Question: I'm trying to build a data tree like the one shown below, and I need an efficient matching algorithm that can do the following.
You can think of this tree as a list of prerequisites for taking courses. For example, course1 has prerequisite 3 and 4, and course 3 has prerequisites 7 and 8. If one wants to take course1, he/she must take both 3 and 4, or all prerequisites for course3 or course4 (so if he/she took 7,8,4, it's equivalent to having taken 3 and 4).
Now a kid comes and says he wants to take course2, providing that he took course 8,9 and 6 in advance. How can I quickly check if he is eligible?
The only way I can think of right now is to construct a look-up table that contains all combinations of prerequisites, and checks through it to find the match. However, as the tree grows bigger(I'm trying to build one with potentially >10,000 nodes), this method is going to blow up my computer.
Does anyone have any advice for this? Or better yet, is there a well-defined searching algorithm that can handle this type of task already?
Thanks in advance.
Jim

Fig: Some arbitrary data tree
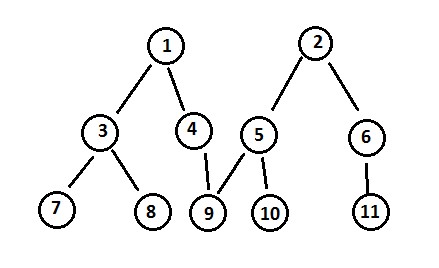
Answer: Performance will probably be fine just doing it in a simple way. If the student wants 2, first check whether they satisfy the requirements imposed by the '5' prerequisite, then check whether they satisfy the requirements imposed by the '6' prerequisite. You requirements-checking function is going to involve a recursive call or similar.
If this doesn't work for some reason (cycles in the graph?!), you could go in the other direction to what you've described: start from the courses the student has taken, and flood-fill to get a list of all the courses the student qualifies for. Check whether the target is in that list (or rather: stop immediately if you encounter the target while building the list).
The flood fill is somewhat complicated by the fact that you're not just following arrows: I can qualify for '1' in four different ways: '(3 or (7 and 8)) and (4 or 9)'. But the basic idea is the same: keep testing the parents of my reachable nodes to see whether I can add anything to my set, until I can't any more.
Applicable to both methods: I'm not entirely clear what the rules are, whether this "satisfying the prerequisites of 3 instead of taking 3" is transitive or not. Given:
'''
1
/ 2 3
/
4
/ 5 6
'''
I get that having '(5,6)' qualifies me for '2', but does '(5,6,3)' qualify me for '1'?
If so then I think the process is a bit easier, because as a simplifying assumption I can just pretend that if I've taken '(5,6)' then I've also taken '4', and the question "am I eligible for 2?" becomes, "have I taken 2?".
It seems to me more sensible if it doesn't, since I don't suppose I can really take a whole bunch of elementary classes and then jump straight into post-graduate work 10 levels higher up. Then there's a functional difference between courses that I've taken, vs courses whose prerequisites I've taken. That difference needs to be tracked. In the case of the flood-fill, I think that means 2 flags per node to consider rather than 1. In the case of the requirements-checking function, I think it means you need 2 checks (for direct and indirect satisfaction), and no recursion is needed.